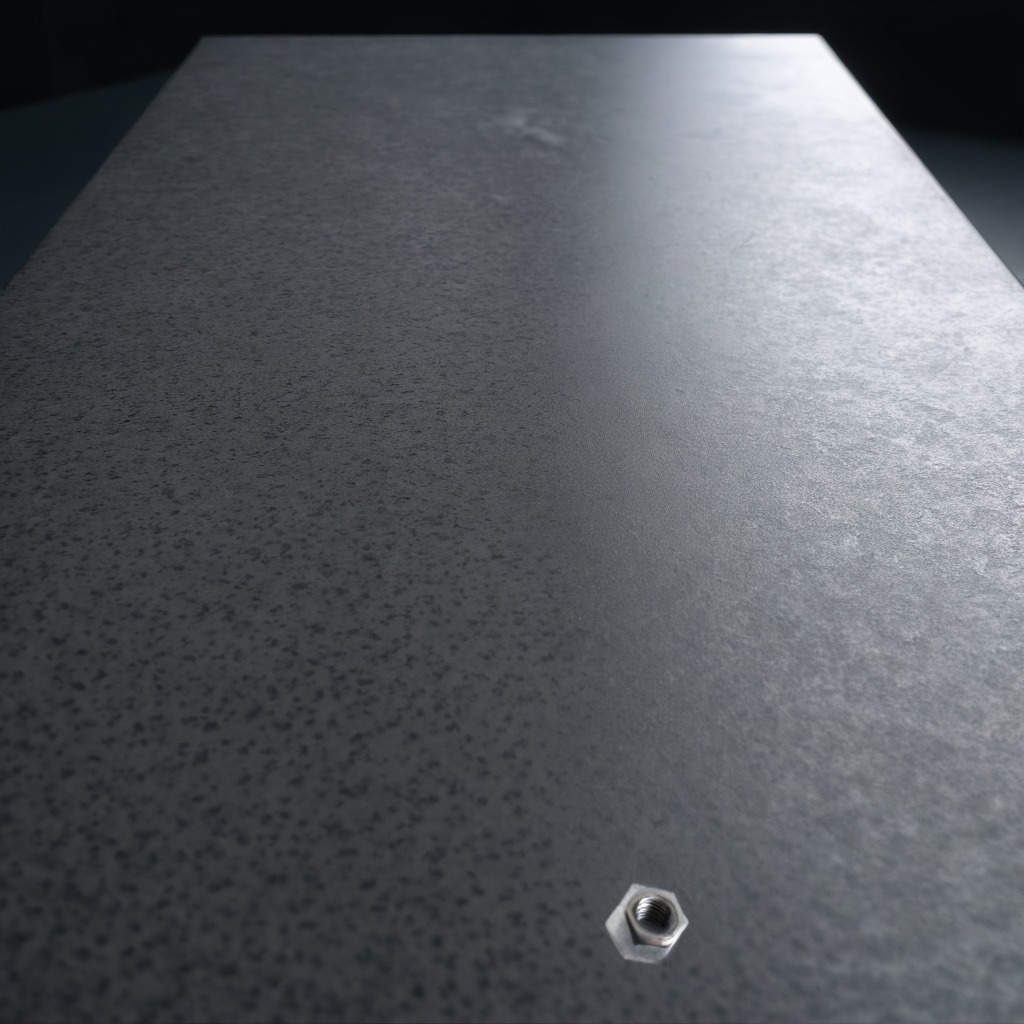
A metal nut lies on the clean granite table inside a workshop at night dim ambient light soft shadows worn but